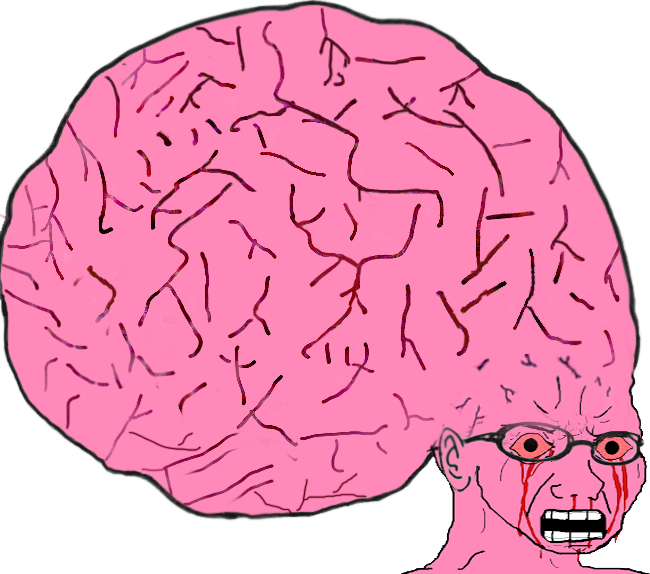
Label: 5_Rage